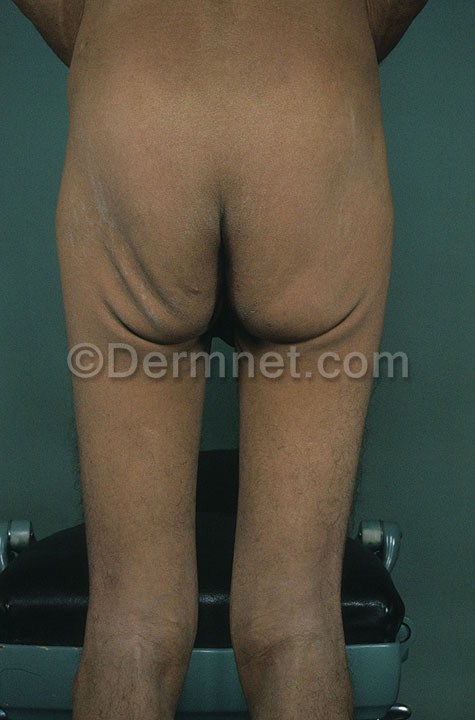
Disease: Exanthems and Drug Eruptions